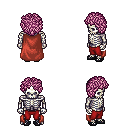
a pixel art fantasy rpg character, male body template, skeleton, maroon cape, red pants, pink curly afro hairstyle, ghillies, four views (front, back, left, right), 2x2 character sprite sheet, small pixel art, hard edges, no anti-aliasing